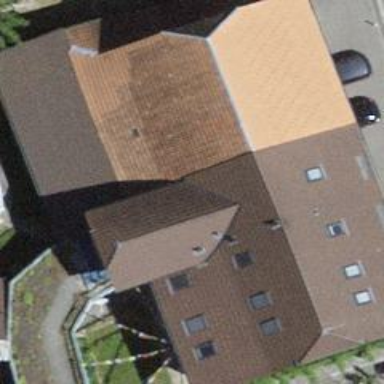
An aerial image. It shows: Yellow farm building with half-hipped roof made of roof tiles.